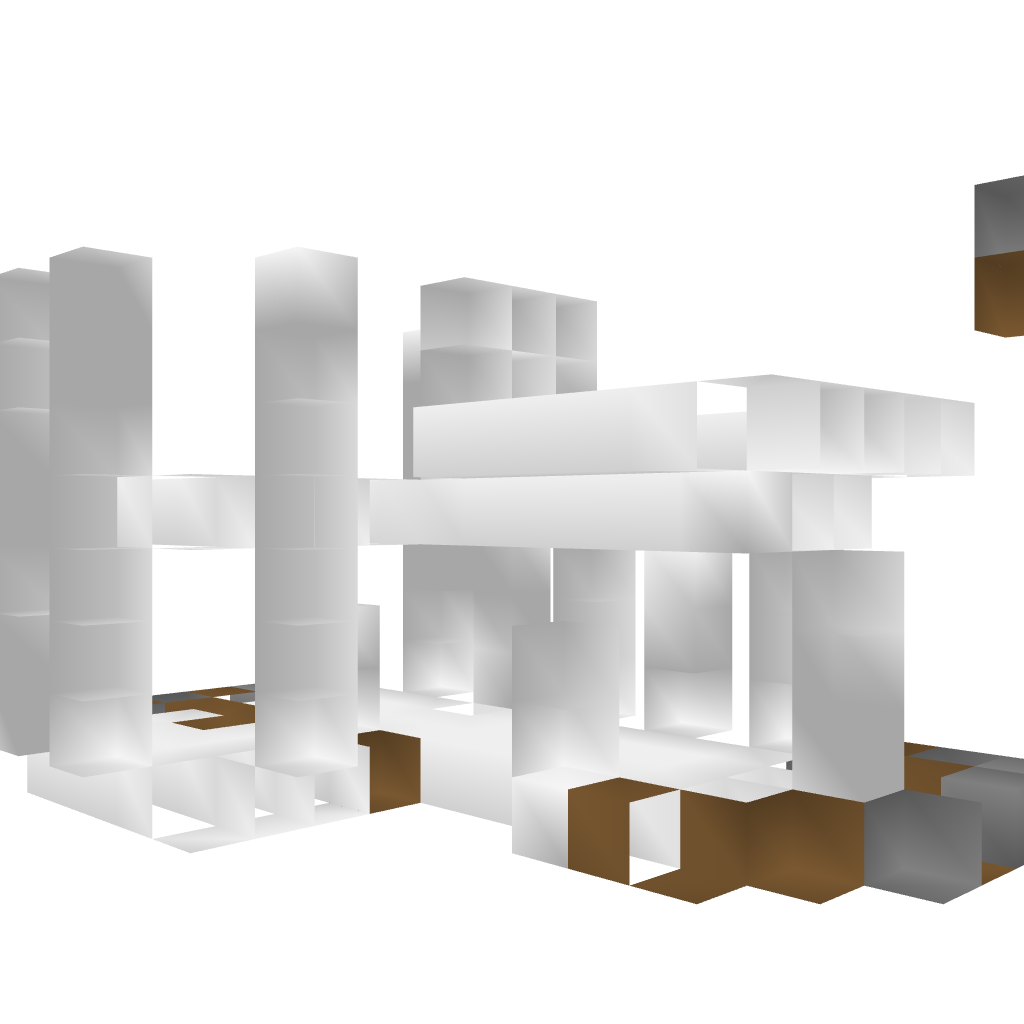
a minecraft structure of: Modern House #1 bad low quality